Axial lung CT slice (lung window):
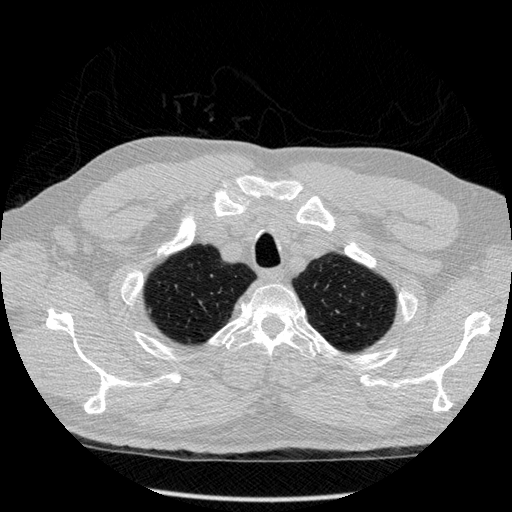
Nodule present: no